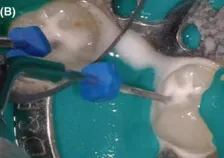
(B) Sodium hypochlorite solution and its activation with ultrasonic.
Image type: radiology (ultrasound)